Question: I am running postgres and keycloak images on my local machine. Both of this images have exposed ports configured. But docker machine only exposing ports via TCP. So I was able to connect to the postgres via TCP, but was not able to connect to the keycloack's localhost:8080 via HTTP.
So is it possible to connect to the docker exposed ports via HTTP.
docker-compose.yml
'''
postgres:
image: postgres:9.6.3
volumes:
- ./db/init:/docker-entrypoint-initdb.d
environment:
- POSTGRES_USER=root
- POSTGRES_PASSWORD=root
ports:
- 5432:5432
keycloak:
image: jboss/keycloak-postgres
environment:
- KEYCLOAK_LOGLEVEL=DEBUG
- POSTGRES_DATABASE=user-service
- POSTGRES_USER=root
- POSTGRES_PASSWORD=root
links:
- postgres:postgres
ports:
- "8080:8080"
- "9999:9990"
- "443:8443"
volumes:
- ./data:/data
'''

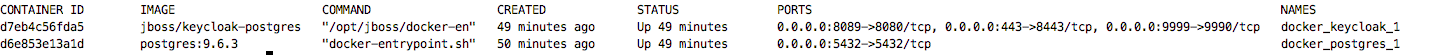
Answer: It appears that port exposing is about connecting to the docker machine via and to be able to connect to it with localhost one need to configure ports forwarding within Virtual machine.

After this configuration I was able to connect to all my running containers with